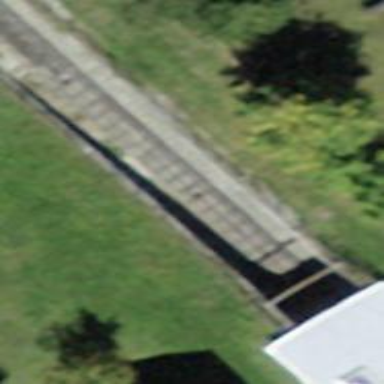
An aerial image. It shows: Funicular railway.